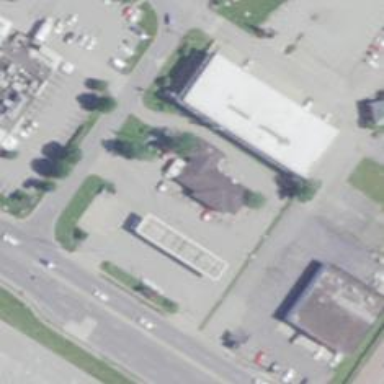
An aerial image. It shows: Convenience shop.